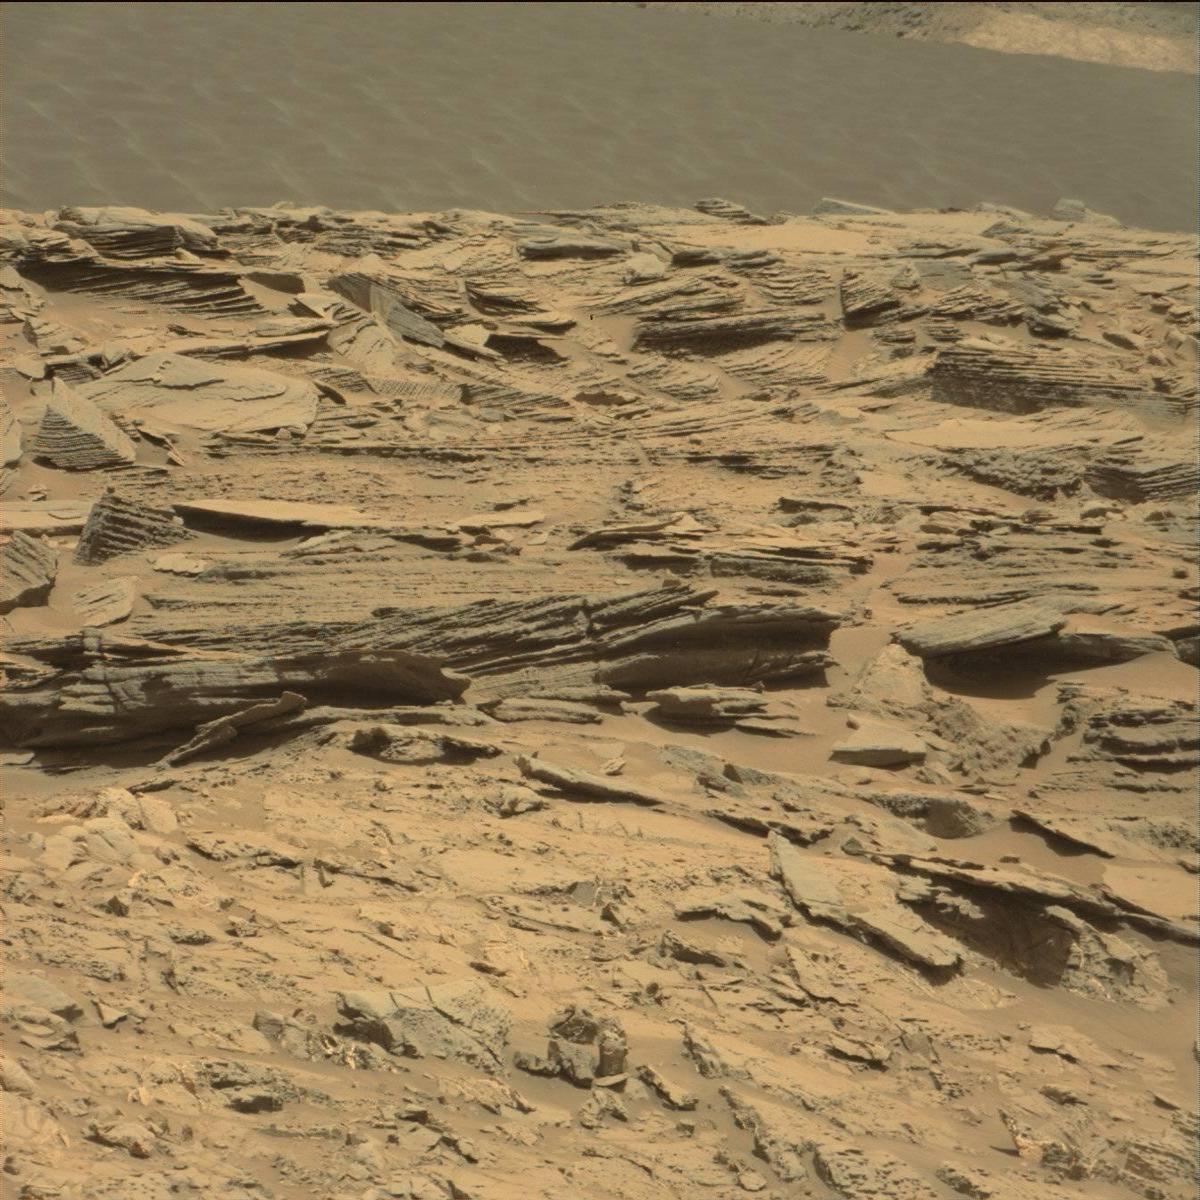
Terrain classes present: Bedrock, Ridge, Rock, Sand / Soil